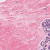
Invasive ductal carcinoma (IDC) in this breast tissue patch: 0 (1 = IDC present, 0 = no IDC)